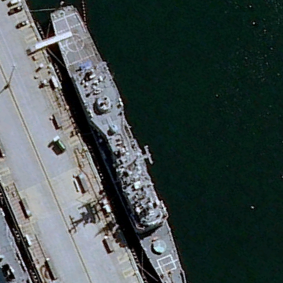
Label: Ticonderoga-class_cruiser